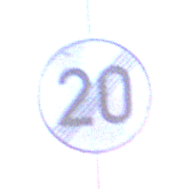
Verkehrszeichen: EndeGeschwindigkeit20
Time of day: SunriseSunset
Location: Outdoor (Nature)
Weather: Clear
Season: NotSpecified
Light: Natural